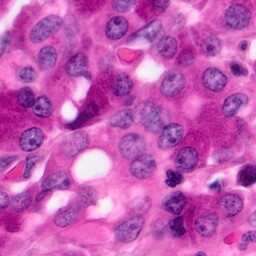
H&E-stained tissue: Pancreatic